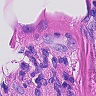
Metastatic tissue present: yes